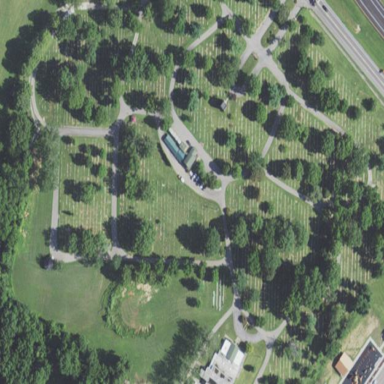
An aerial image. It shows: Cemetery.